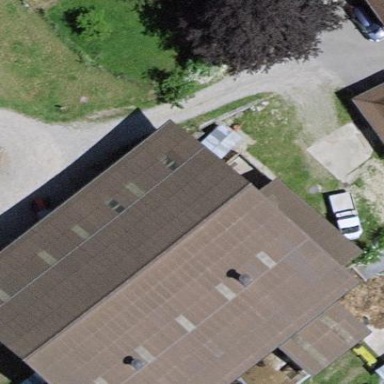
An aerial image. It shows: Barn.